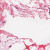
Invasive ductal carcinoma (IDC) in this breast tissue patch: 0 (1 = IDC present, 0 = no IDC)